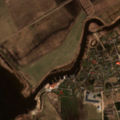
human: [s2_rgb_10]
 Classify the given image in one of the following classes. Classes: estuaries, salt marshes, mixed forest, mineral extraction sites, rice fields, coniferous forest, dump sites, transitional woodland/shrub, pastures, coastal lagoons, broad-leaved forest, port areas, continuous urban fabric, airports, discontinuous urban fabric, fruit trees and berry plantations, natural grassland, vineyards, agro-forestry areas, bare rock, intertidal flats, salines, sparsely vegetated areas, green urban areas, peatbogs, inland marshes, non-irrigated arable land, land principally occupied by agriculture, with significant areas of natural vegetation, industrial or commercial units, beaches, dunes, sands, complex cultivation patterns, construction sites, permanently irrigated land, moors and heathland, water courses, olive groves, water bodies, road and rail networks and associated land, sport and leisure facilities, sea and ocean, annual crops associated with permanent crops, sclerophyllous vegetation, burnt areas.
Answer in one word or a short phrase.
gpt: discontinuous urban fabric, non-irrigated arable land, complex cultivation patterns, inland marshes, coastal lagoons